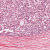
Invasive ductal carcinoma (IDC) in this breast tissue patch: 0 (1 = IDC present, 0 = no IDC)